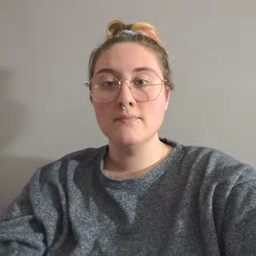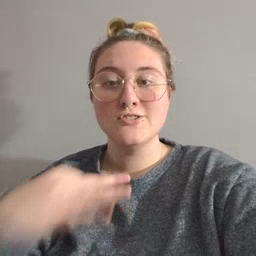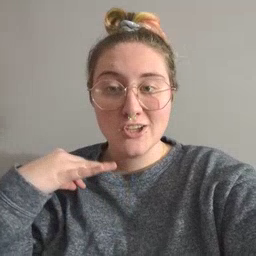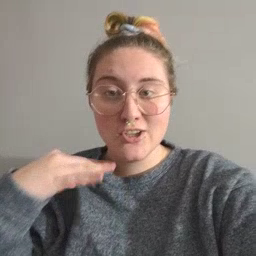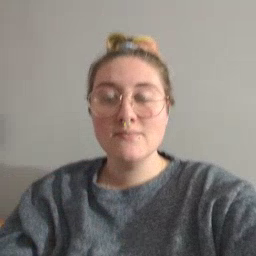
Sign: shirt